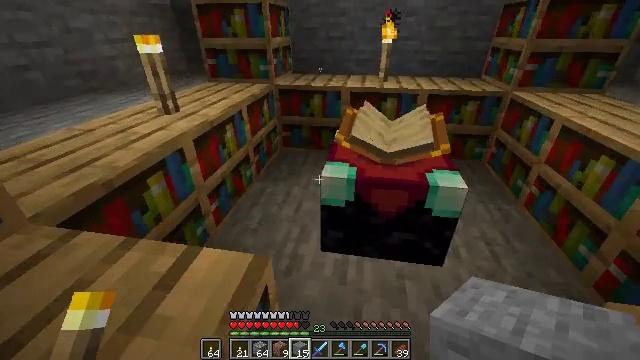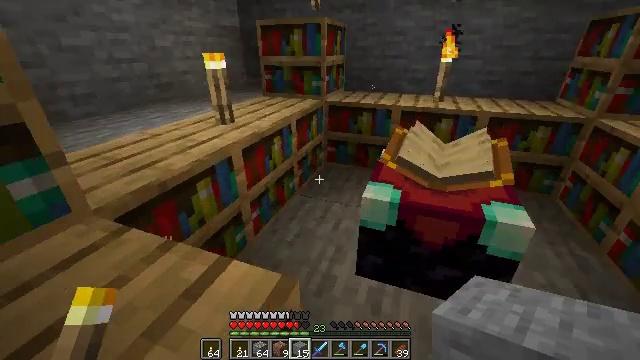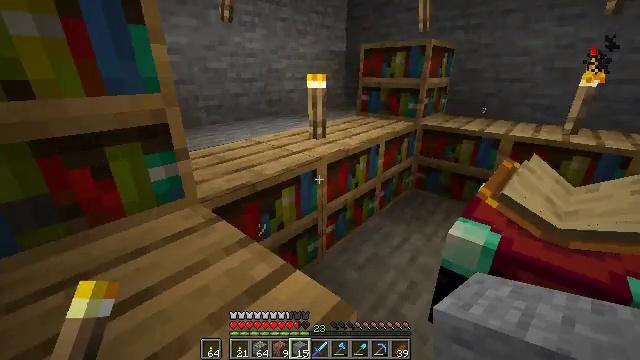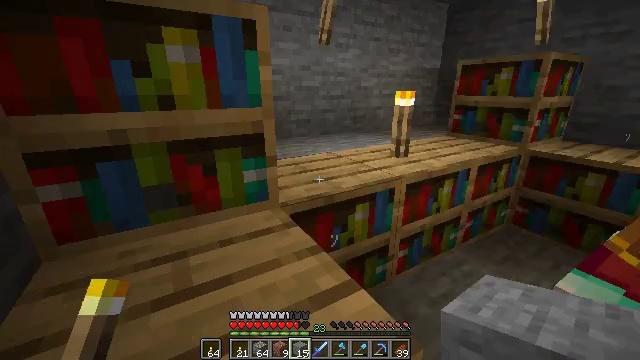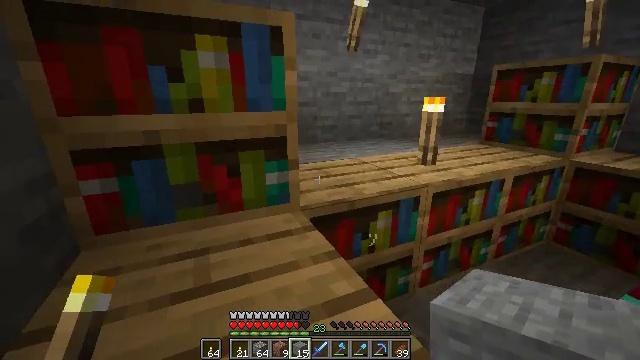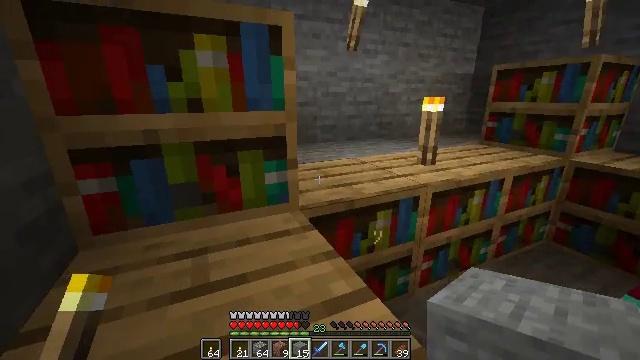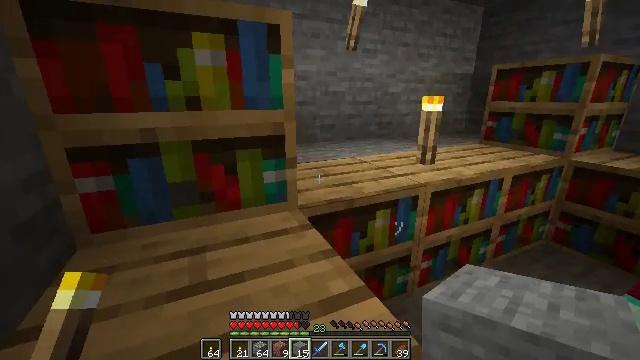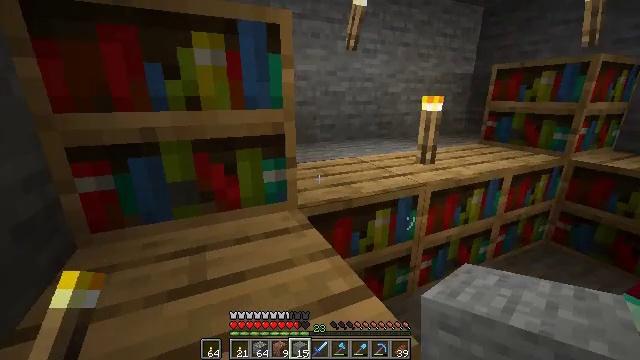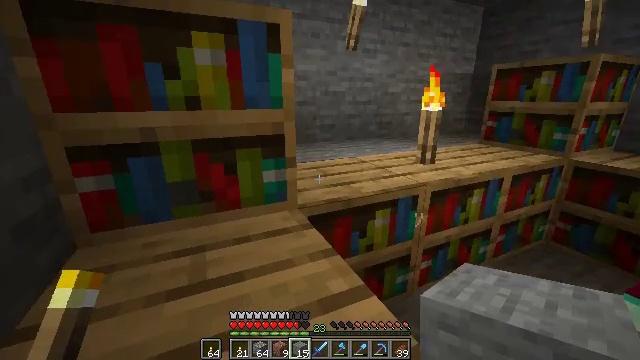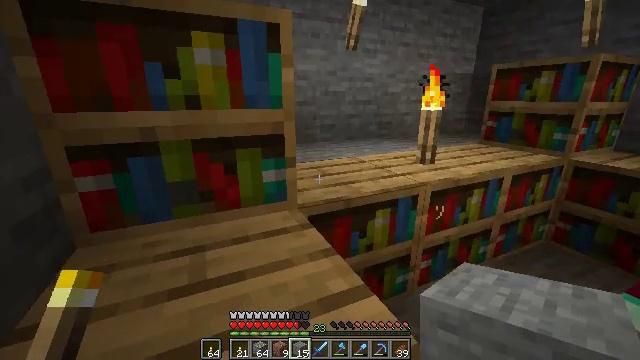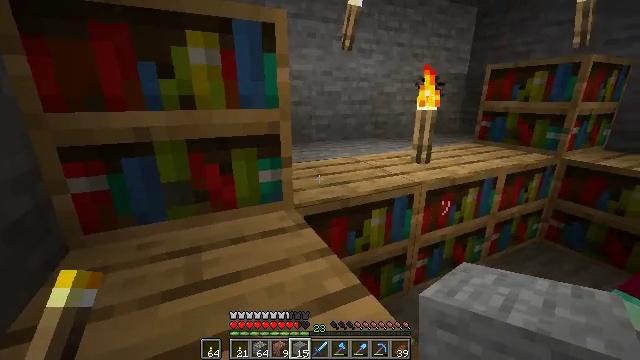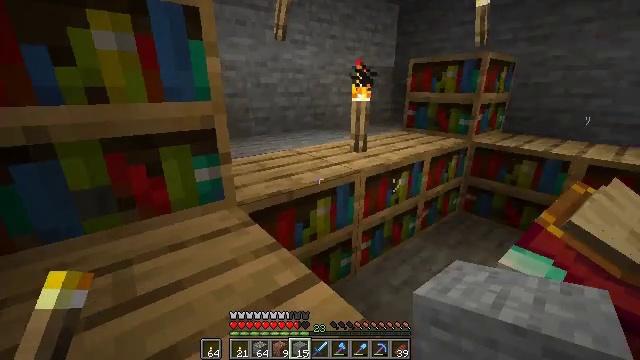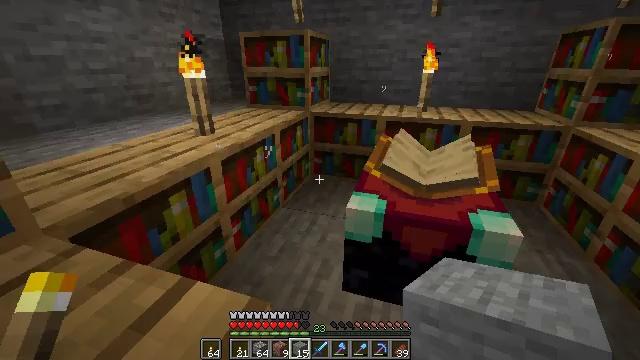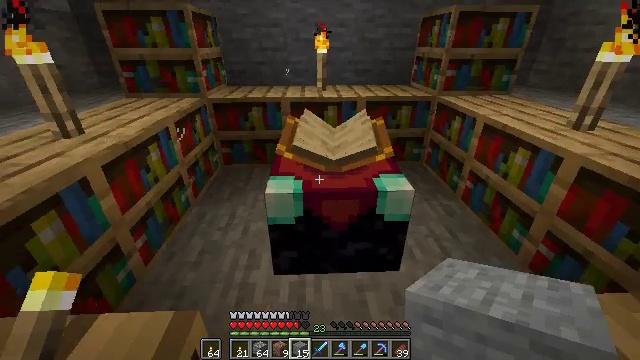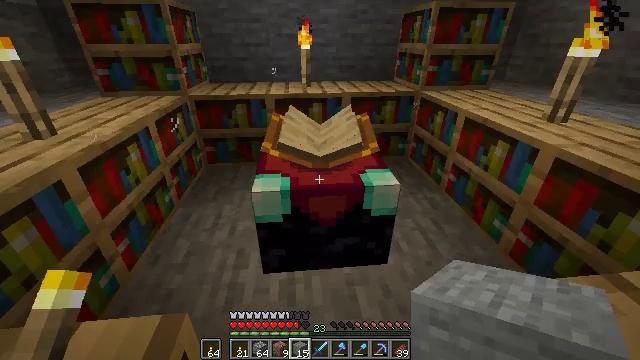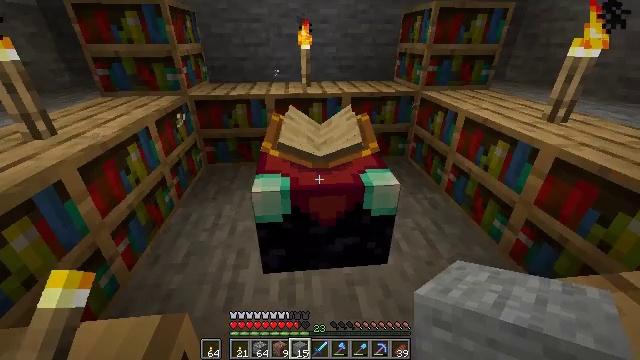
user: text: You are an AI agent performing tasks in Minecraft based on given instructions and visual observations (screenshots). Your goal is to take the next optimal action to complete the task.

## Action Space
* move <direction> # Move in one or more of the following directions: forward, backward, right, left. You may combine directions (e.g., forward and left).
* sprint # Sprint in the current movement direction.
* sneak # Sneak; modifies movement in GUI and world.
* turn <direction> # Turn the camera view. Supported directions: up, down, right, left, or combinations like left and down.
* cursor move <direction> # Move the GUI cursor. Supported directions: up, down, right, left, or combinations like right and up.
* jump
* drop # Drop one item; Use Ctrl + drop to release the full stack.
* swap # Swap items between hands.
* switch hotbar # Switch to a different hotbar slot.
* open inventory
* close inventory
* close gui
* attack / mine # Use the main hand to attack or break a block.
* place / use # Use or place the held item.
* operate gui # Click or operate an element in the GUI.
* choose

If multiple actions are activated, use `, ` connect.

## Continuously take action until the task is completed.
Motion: motion action
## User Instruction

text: Mine the jungle slab from a structure.
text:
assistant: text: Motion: turn left and up
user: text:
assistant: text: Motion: turn left and up
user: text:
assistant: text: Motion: turn left and up
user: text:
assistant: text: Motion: turn left and up
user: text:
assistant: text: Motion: no_op
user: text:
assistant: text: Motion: no_op
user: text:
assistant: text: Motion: no_op
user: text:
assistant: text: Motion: no_op
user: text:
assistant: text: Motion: no_op
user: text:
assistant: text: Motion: no_op
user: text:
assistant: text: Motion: turn right and down
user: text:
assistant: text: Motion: turn right and down
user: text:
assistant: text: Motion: turn right and down
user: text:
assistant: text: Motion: turn right
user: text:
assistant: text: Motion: no_op
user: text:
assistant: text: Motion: no_op
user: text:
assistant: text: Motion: no_op
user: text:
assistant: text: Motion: no_op
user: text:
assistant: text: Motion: turn right and up
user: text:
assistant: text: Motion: turn right and up
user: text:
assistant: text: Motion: turn right and up
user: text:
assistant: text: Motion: turn right and up
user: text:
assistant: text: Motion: turn right and up
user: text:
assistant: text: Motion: no_op
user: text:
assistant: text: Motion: no_op
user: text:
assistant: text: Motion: no_op
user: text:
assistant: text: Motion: no_op
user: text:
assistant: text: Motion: turn left
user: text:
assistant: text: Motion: turn left
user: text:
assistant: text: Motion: turn left